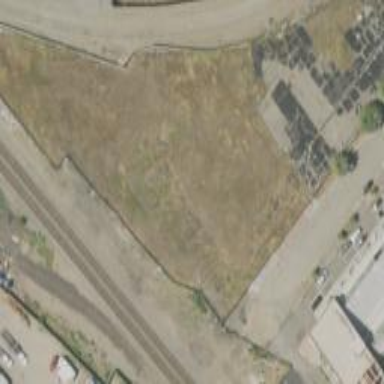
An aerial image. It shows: Brownfield site.